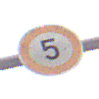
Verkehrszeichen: Geschwindigkeit5
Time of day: Midday
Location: Outdoor (Nature)
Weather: Overcast
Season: Winter
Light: Natural